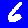
Digit: 6